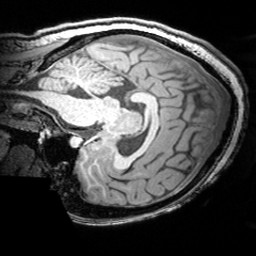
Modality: T1w
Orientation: sagittal
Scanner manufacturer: siemens
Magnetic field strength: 3 T
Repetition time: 1.81 s
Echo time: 0.00345 s